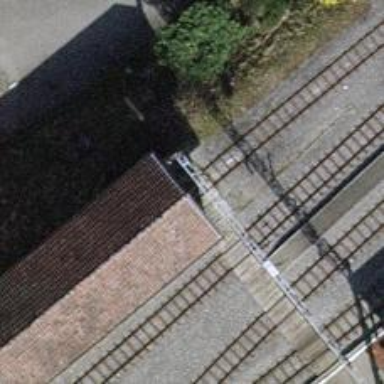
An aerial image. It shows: Crossing for the railway.